Interaction volume radius: 5 \u00c5
Interaction volume height: 35 \u00c5
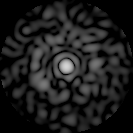
Disorder parameter: 0.8523